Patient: sex M, age 21
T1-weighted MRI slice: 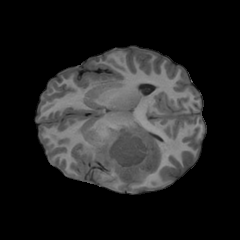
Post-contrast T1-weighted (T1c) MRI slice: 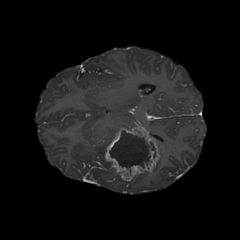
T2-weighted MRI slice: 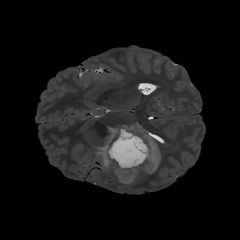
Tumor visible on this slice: yes
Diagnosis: Glioblastoma, IDH-wildtype
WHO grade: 4